Question: I'm trying to implement a faster version of the following code fragment:
'''
Eigen::VectorXd dTX = (( (XPSF.array() - x0).square() + (ZPSF.array() - z0).square() ).sqrt() + txShift)*fs/c + t0*fs;
Eigen::VectorXd Zsq = ZPSF.array().square();
Eigen::MatrixXd idxt(XPSF.size(),nc);
for (int i = 0; i < nc; i++) {
idxt.col(i) = ((XPSF.array() - xe(i)).square() + Zsq.array()).sqrt()*fs/c + dTX.array();
idxt.col(i) = (abs(XPSF.array()-xe(i)) <= ZPSF.array()*0.5/fnumber).select(idxt.col(i),-1);
}
'''
The sample array sizes I'm working with right now are:
XPSF: Column Vector of 591*192 coefficients (113,472 total values in the column vector)
ZPSF: Same size as XPSF
xe: RowVector of 192 coefficients
idxt: Matrix of 113,472x192 size
Current runs with gcc and -msse2 and -o3 optimization yield an average time of ~0.08 seconds for the first line of the loop and ~0.03 seconds for the second line of the loop. I know that runtimes are platform dependent, but I believe that this still can be much faster. A commercial software performs the operations I'm trying to do here in ~two orders of magnitude less time. Also, I suspect my code is a bit amateurish right now!
I've tried reading over Eigen documentation to understand how vectorization works, where it is implemented and how much of this code might be "implicitly" parallelized by Eigen, but I've struggled to keep track of the details. I'm also a bit new to C++ in general, but I've seen the documentation and other resources regarding std::thread and have tried to combine it with this code, but without much success.
Any advice would be appreciated.

I would upvote Soleil's answer because it contains helpful information if I had the reputation score for it. However, I should clarify that I would like to first figure out what optimizations I can do without a GPU. I'm convinced (albeit without OpenMP) Eigen's inherent multithreading and vectorization won't speed it up any further (unless there are unnecessary temporaries being generated). How could I use something like std::thread to explicitly parellelize this? I'm struggling to combine both std::thread and Eigen to this end.
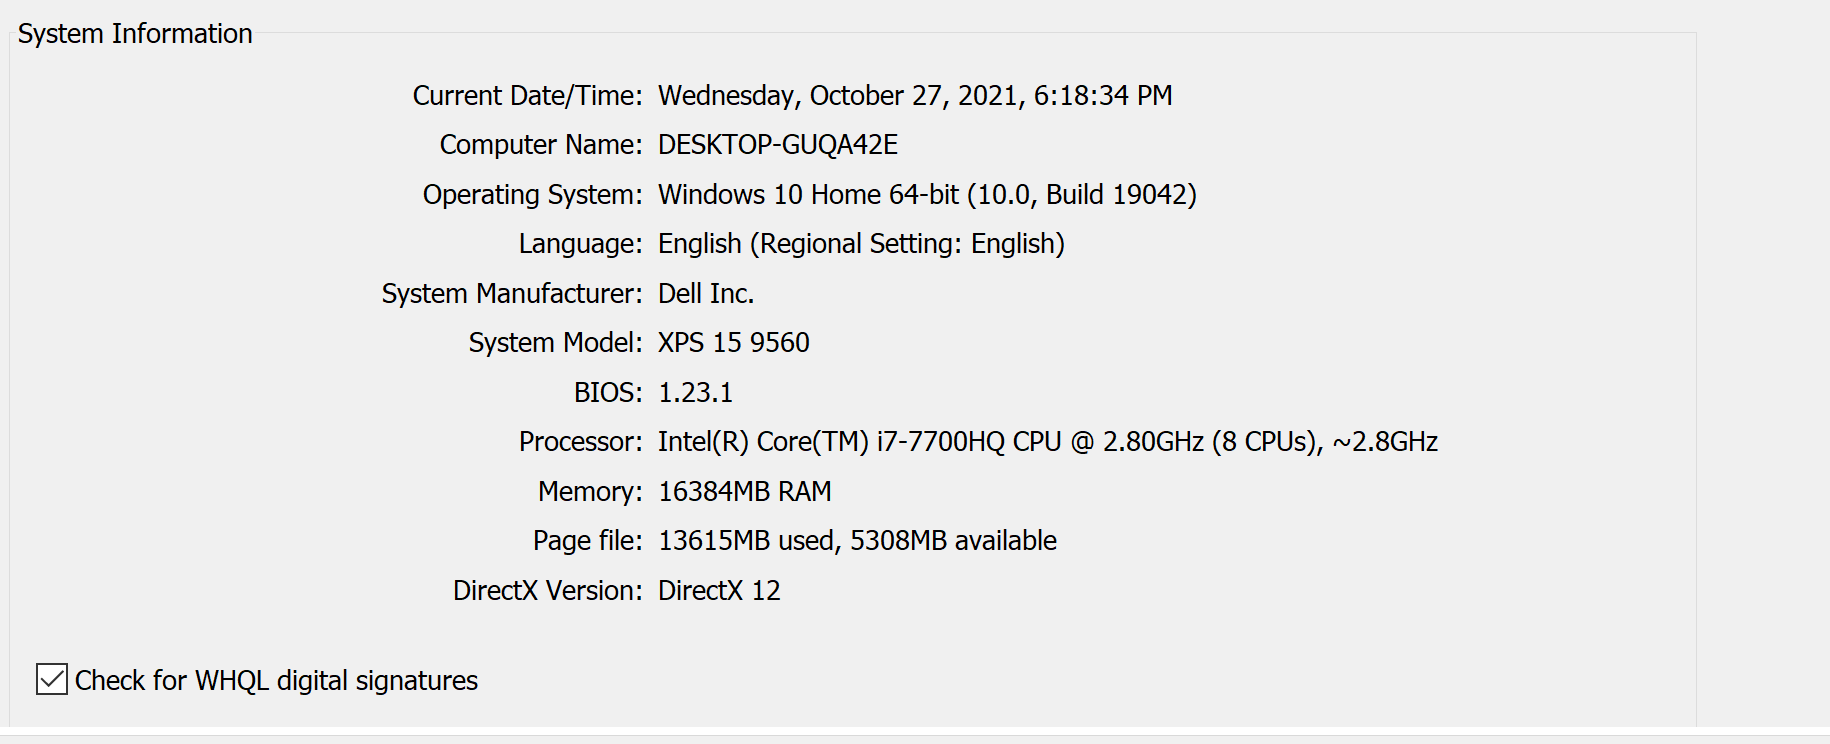
Answer: If your CPU has enough many cores and threads, usually a simple and quick first step is to invoke OpenMP by adding the pragma:
'''
#pragma omp parallel for
for (int i = 0; i < nc; i++)
'''
and compile with '/openmp' (cl) or '-fopenmp' (gcc) or just '-ftree-parallelize-loops' with gcc in order to auto unroll the loops.
This will do a map reduce and the map will occur over the number of parallel threads your CPU can handle (8 threads with the 7700HQ).
In general you also can <URL> where n is the desired number of threads:
'''
#pragma omp parallel num_threads(8)
'''
Where I used 8 since the 7700HQ can handle 8 concurrent threads.
You also can <URL>:
'''
#pragma unroll
for (int i = 0; i < nc; i++)
'''
With Eigen you <URL>
'''
OMP_NUM_THREADS=n ./my_program
omp_set_num_threads(n);
Eigen::setNbThreads(n);
'''
However, in the <URL>:
> currently Eigen parallelizes only general matrix-matrix products (bench), so it doesn't by itself take much advantage of parallel hardware."
In general, the improvement with OpenMP is not always here, so benchmark the release build. Another way is to make sure that you're using vectorized instructions.
Again, from the <URL>:
> How can I enable vectorization?You just need to tell your compiler to enable the corresponding
instruction set, and Eigen will then detect it. If it is enabled by
default, then you don't need to do anything. On GCC and clang you can
simply pass -march=native to let the compiler enables all instruction
set that are supported by your CPU.On the x86 architecture, SSE is not enabled by default by most
compilers. You need to enable SSE2 (or newer) manually. For example,
with GCC, you would pass the -msse2 command-line option.On the x86-64 architecture, SSE2 is generally enabled by default, but
you can enable AVX and FMA for better performanceOn PowerPC, you have to use the following flags: -maltivec
-mabi=altivec, for AltiVec, or -mvsx for VSX-capable systems.On 32-bit ARM NEON, the following: -mfpu=neon -mfloat-abi=softfp|hard,
depending if you are on a softfp/hardfp system. Most current
distributions are using a hard floating-point ABI, so go for the
latter, or just leave the default and just pass -mfpu=neon.On 64-bit ARM, SIMD is enabled by default, you don't have to do
anything extra.On S390X SIMD (ZVector), you have to use a recent gcc (version >5.2.1)
compiler, and add the following flags: -march=z13 -mzvector.
Given the size of your arrays, you want to try to offload to a GPU to reach the microsecond; in that case you would have (typically) as many threads as the number of elements in your array.
For a simple start, if you have an nvidia card, you want to look at <URL> of the last generations, unlike regular kernel.
Since eigen is a header only library, it makes sense that <URL>.
You also may implements everything "by hand" (ie., without eigen) with regular kernels. This is a nonsense in terms of engineering, but common practice in an education/university project, in order to understand everything.
Since you have a skylake architecture, you also can <URL>:
'''
// Unroll loop as specified by the unroll factor.
#pragma unroll unroll_factor
for (int i = 0; i < nc; i++)
'''
(from the <URL>.